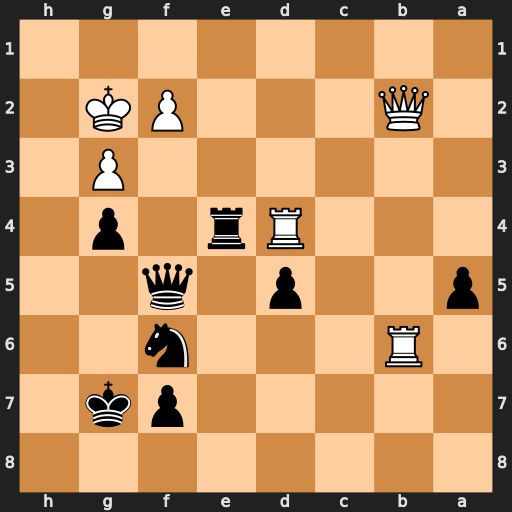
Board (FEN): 8/5pk1/1R3n2/p2p1q2/3Rr1p1/6P1/1Q3PK1/8
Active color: b
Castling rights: -
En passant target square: -
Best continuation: Qf3+ Kh2 Re5 Rxg4+ Nxg4+